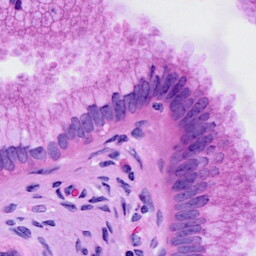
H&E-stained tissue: Cervix